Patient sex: F
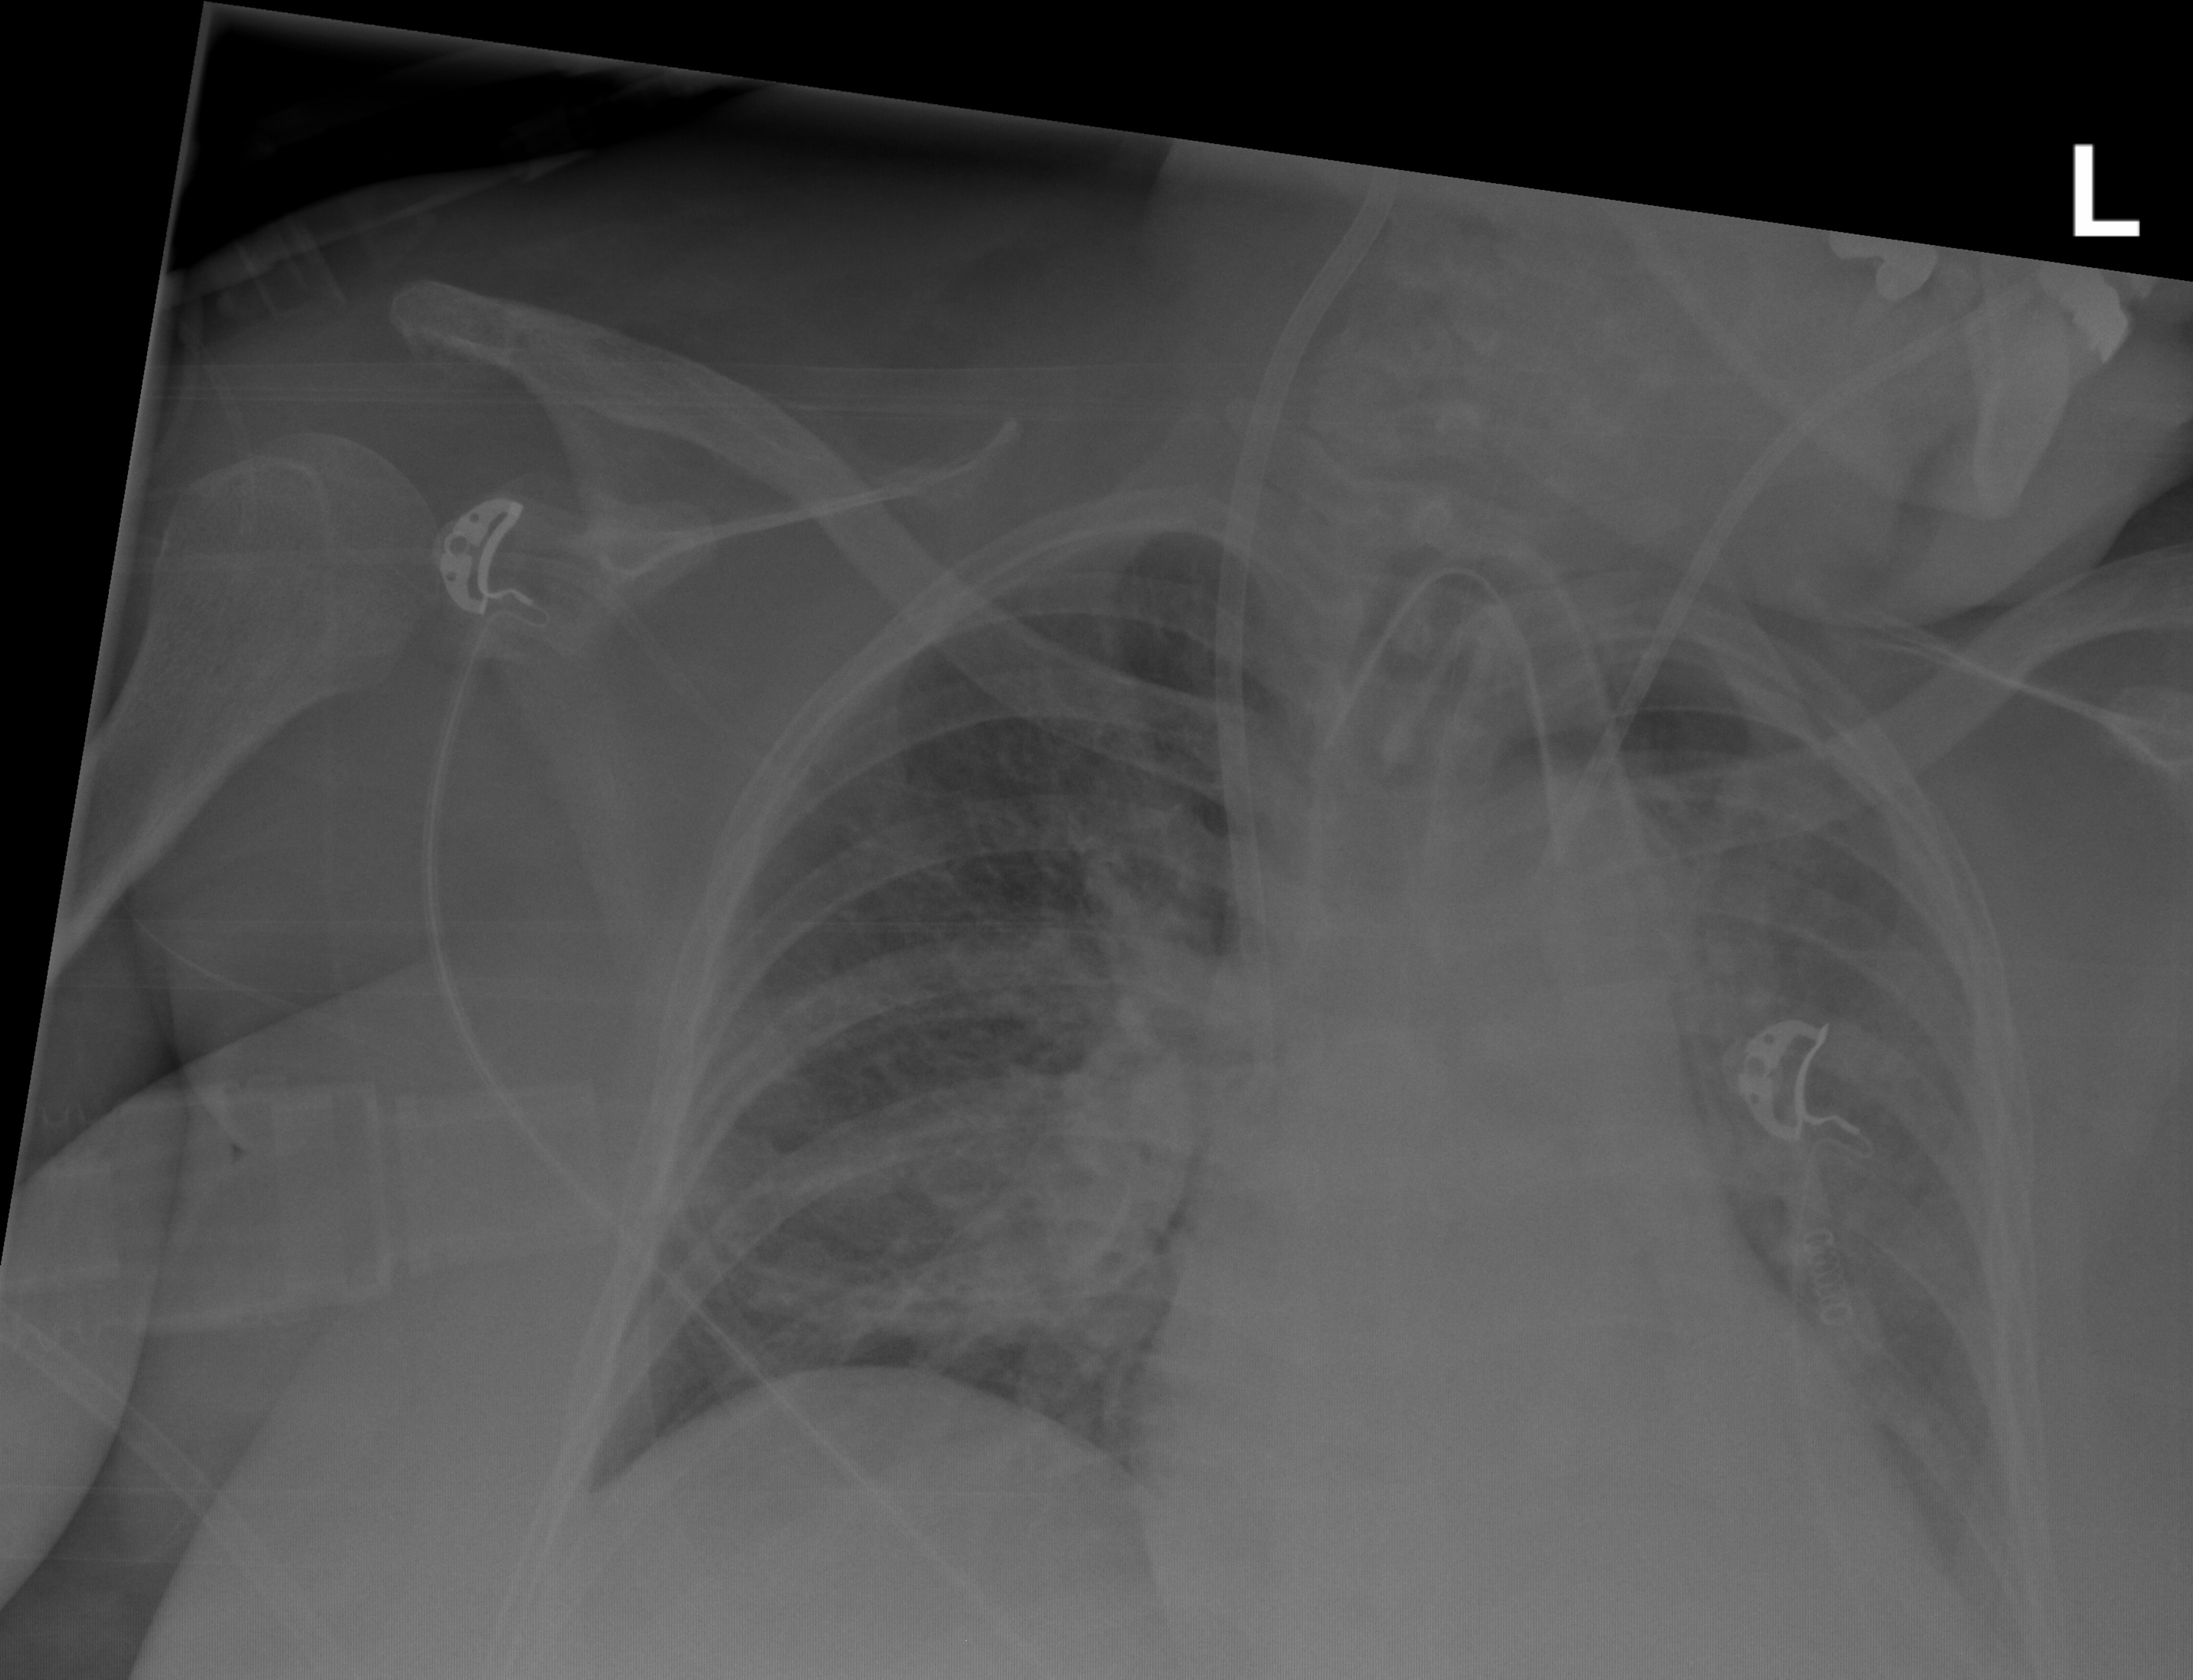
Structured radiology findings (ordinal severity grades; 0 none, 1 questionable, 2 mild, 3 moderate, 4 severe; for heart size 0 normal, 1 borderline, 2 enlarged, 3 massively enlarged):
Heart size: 1
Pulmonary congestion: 2
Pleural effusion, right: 0
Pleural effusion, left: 2
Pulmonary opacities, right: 2
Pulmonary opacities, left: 2
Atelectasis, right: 2
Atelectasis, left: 2